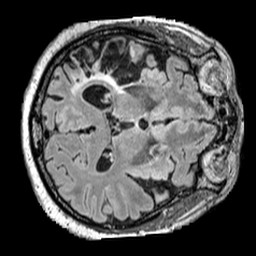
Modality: FLAIR
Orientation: axial
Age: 66
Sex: male
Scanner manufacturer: siemens
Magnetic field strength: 3 T
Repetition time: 5 s
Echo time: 0.387 s